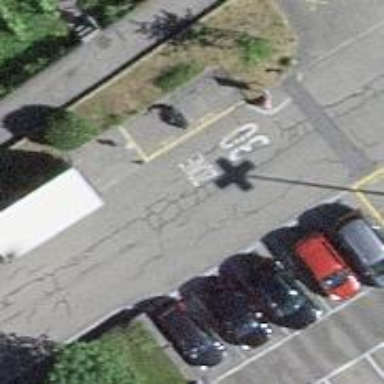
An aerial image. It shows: Street-side parking area with asphalt surface.